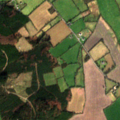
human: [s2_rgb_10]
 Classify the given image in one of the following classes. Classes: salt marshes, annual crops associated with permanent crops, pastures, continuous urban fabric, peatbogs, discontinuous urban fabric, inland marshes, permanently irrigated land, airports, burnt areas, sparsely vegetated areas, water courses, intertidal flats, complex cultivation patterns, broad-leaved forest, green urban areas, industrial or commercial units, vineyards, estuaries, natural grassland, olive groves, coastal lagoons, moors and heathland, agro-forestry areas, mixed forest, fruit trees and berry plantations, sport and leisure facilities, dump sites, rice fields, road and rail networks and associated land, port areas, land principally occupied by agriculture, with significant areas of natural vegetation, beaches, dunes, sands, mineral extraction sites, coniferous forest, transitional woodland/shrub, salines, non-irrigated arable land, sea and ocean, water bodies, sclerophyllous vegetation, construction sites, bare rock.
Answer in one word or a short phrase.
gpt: non-irrigated arable land, pastures, coniferous forest